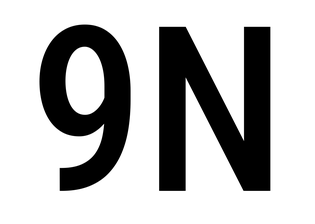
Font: Roboto_Condensed_Medium